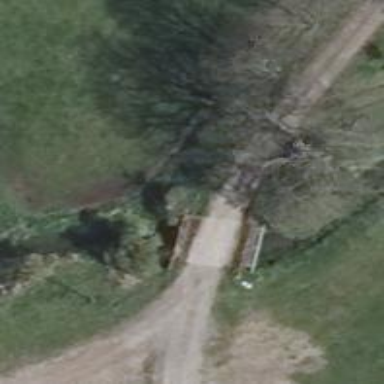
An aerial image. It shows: Service road with paved surface that crosses over bridge.